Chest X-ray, PA view. Patient: 66 years old, sex M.
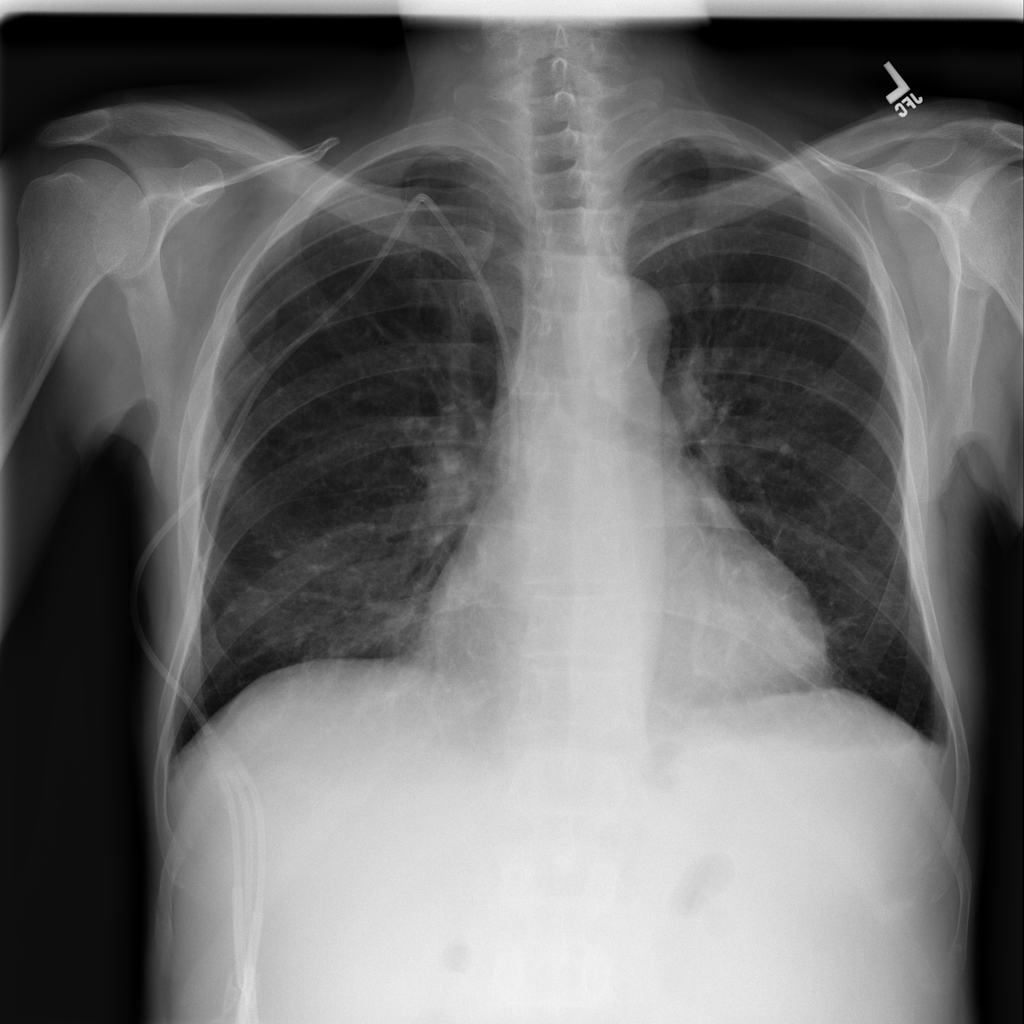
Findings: Effusion